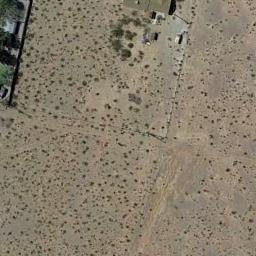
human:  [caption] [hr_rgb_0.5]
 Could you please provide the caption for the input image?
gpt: Chaparral is evenly distributed on the sand beside the building .

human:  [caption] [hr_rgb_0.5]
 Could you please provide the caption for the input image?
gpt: There are many bushes make up the chaparral in the bare land .

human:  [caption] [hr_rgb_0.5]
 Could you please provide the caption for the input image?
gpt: Only scattered weeds can be seen in this desert .

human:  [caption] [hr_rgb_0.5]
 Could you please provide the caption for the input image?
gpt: The chaparral is approximately evenly distributed .

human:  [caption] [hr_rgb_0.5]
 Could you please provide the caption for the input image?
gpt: A lot of dense small chaparrals grow in the desert .